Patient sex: M
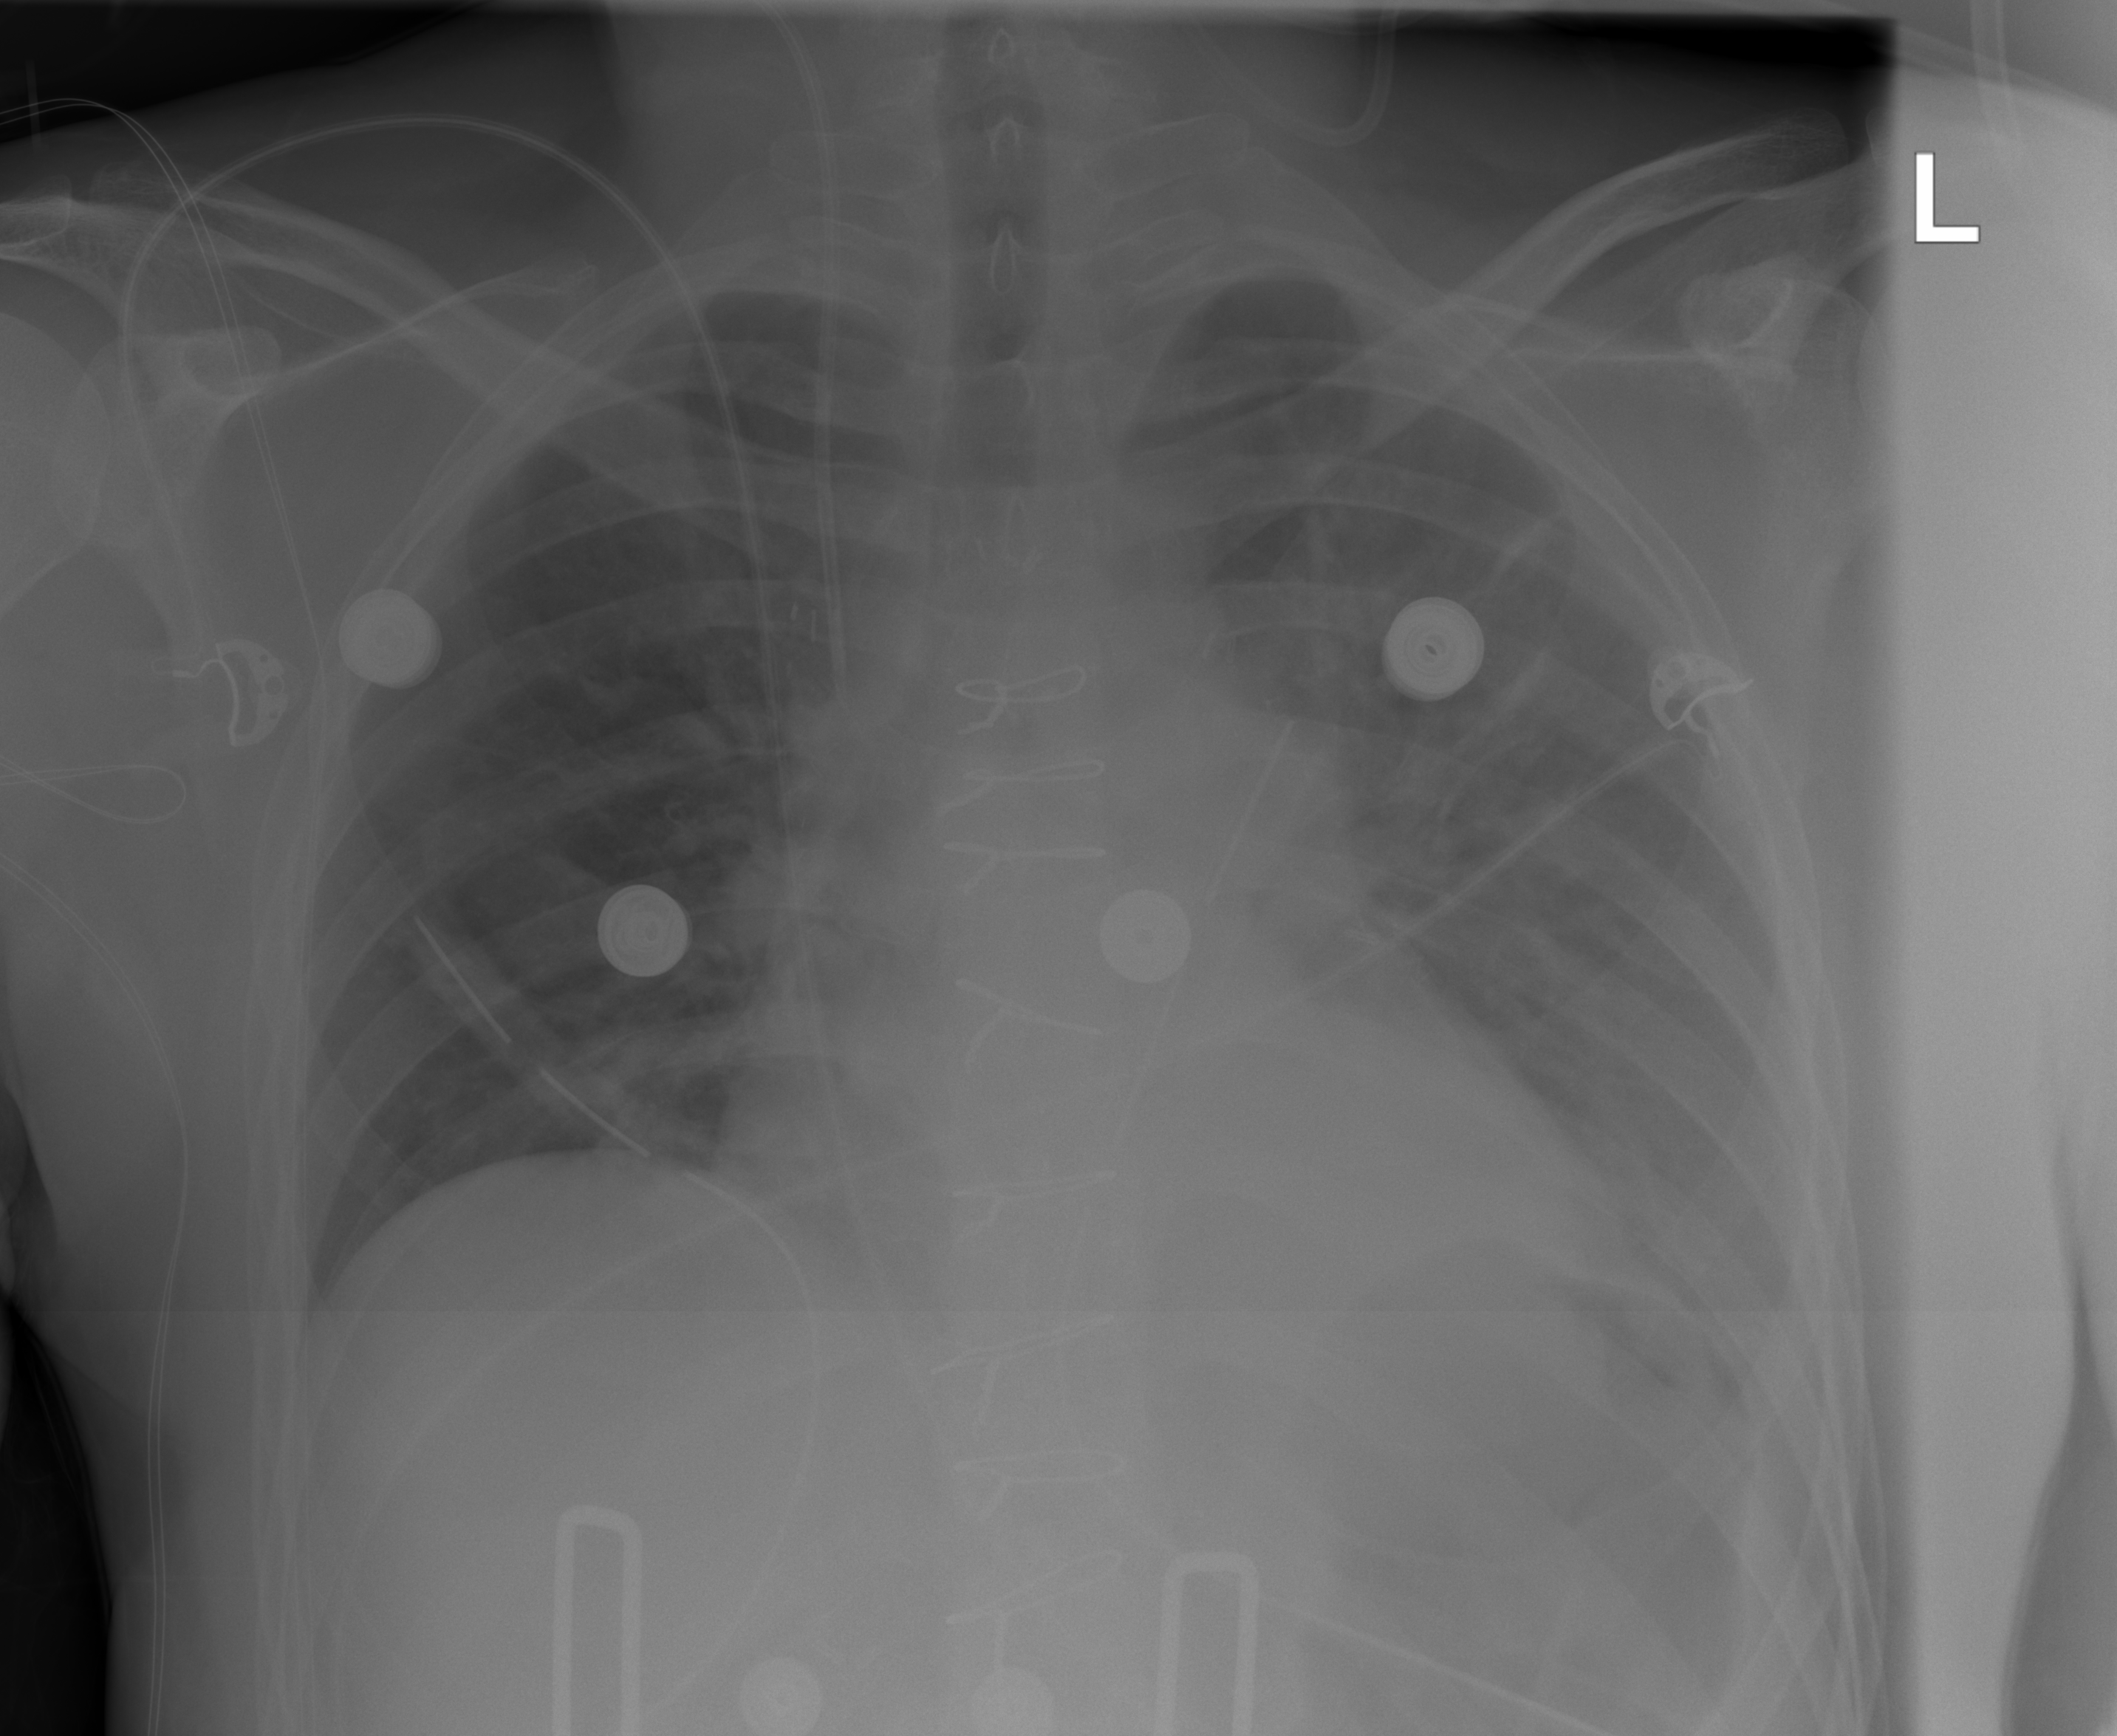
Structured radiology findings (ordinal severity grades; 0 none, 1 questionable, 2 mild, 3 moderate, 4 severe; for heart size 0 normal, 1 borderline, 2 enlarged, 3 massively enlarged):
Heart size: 0
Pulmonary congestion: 2
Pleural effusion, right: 0
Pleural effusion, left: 2
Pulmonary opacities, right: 0
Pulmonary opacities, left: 0
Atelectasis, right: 0
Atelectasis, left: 2